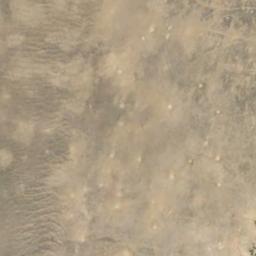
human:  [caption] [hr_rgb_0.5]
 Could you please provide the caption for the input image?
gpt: The desert has gray sand and flat terrain .

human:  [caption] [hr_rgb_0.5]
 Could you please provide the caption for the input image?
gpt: It is a large piece of flat yellow desert .

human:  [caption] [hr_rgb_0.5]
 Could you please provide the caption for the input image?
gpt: There is a little grain in this desert .

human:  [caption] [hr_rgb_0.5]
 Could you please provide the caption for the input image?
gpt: The desert is full of black sand .

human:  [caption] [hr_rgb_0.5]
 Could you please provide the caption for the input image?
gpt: A desert covered with sand and some bare land .